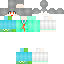
A female human skin with pale skin, wearing brown long hair dressed in a blue hoodie and black pants, featuring a closed mouth.